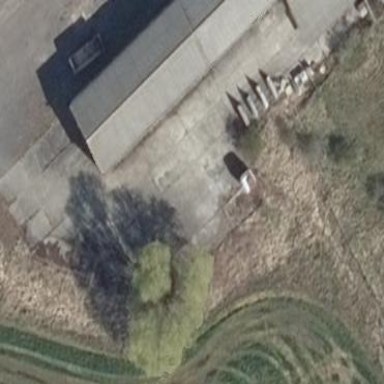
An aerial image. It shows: Part of building.